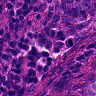
Metastatic tissue present: yes